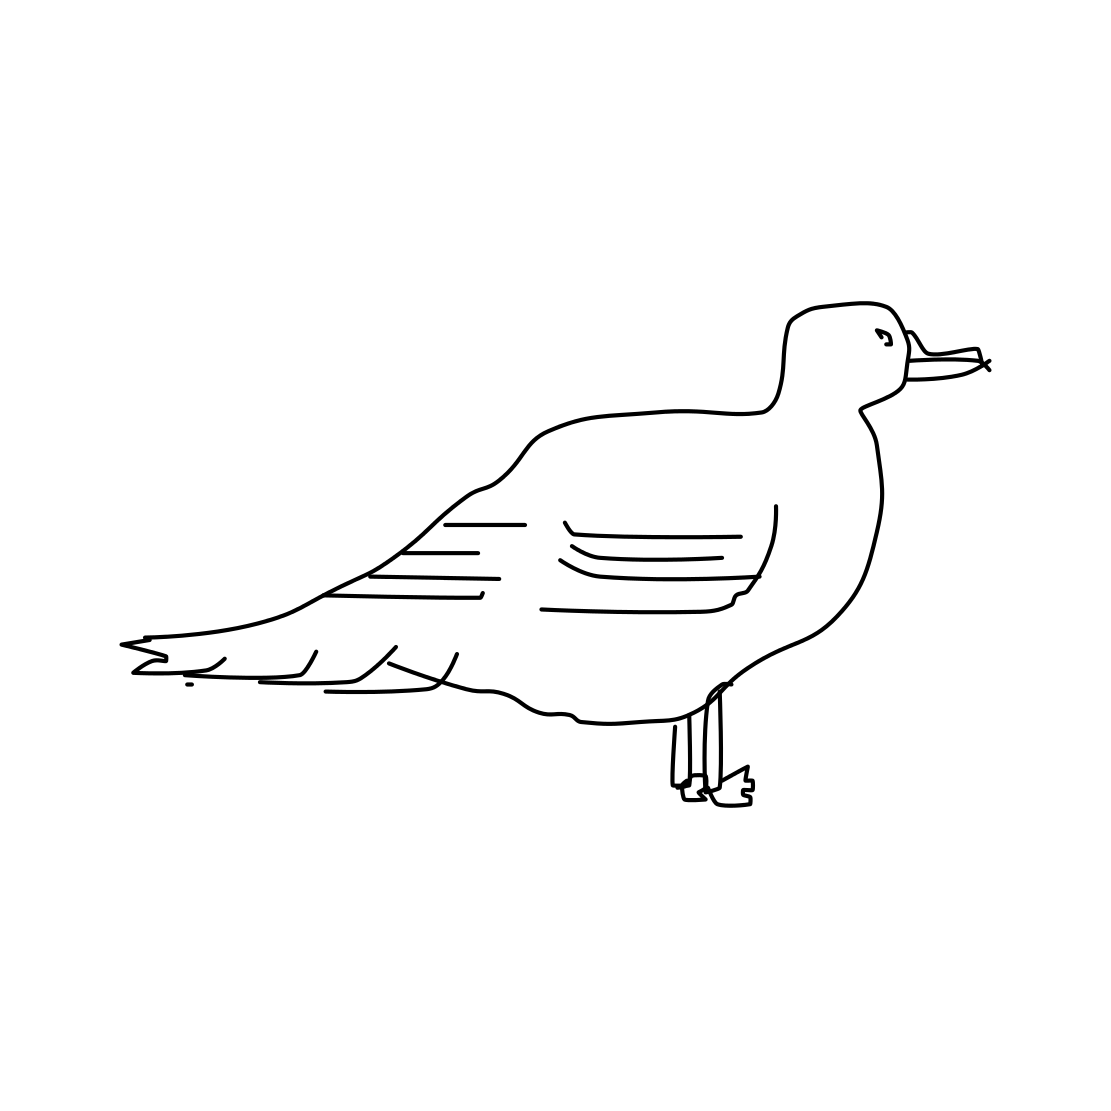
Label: seagull